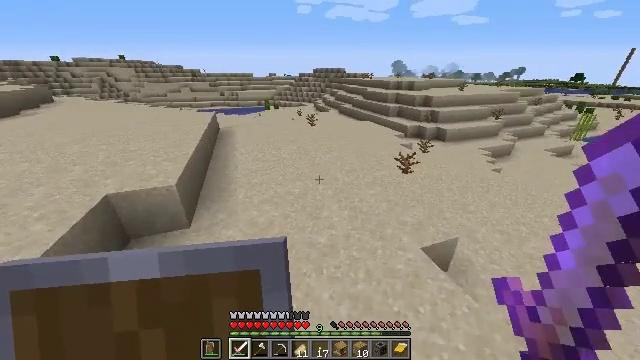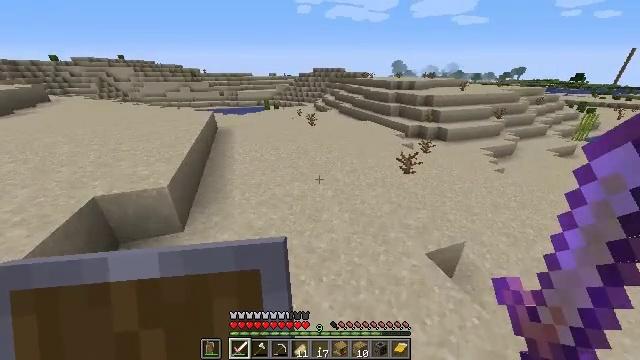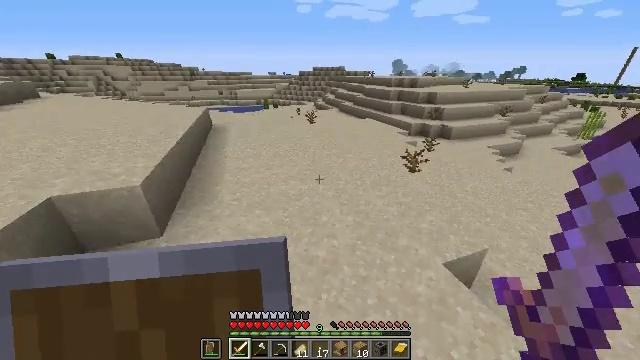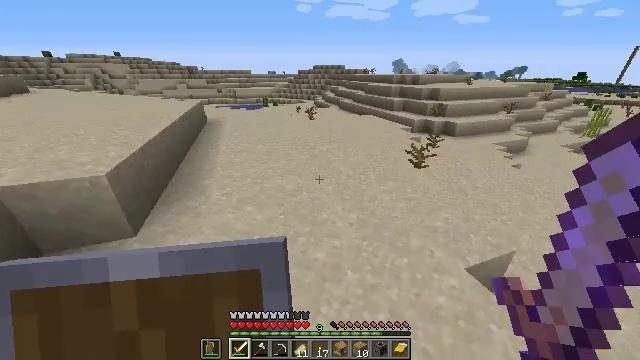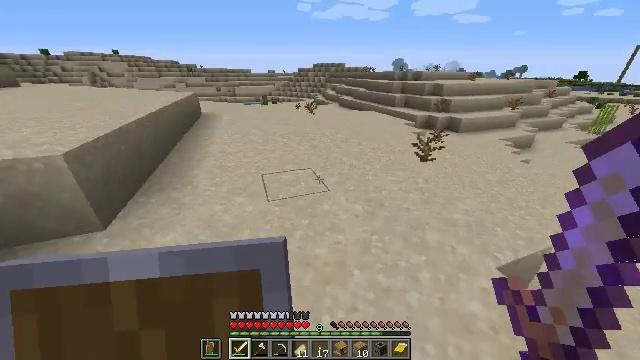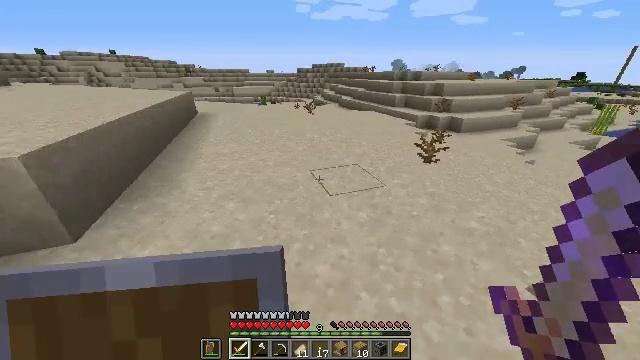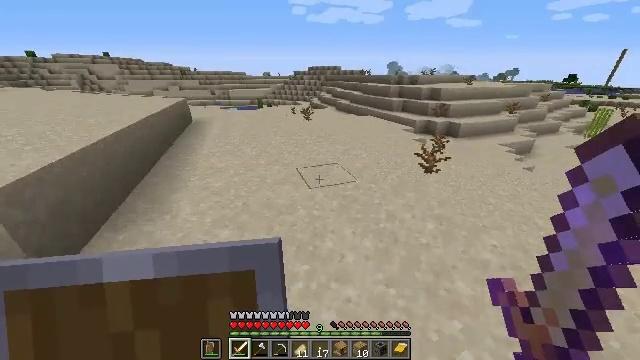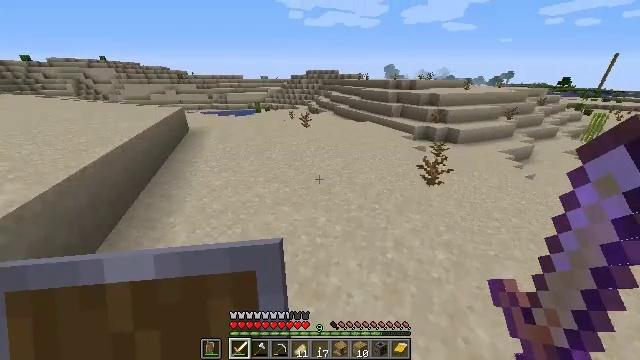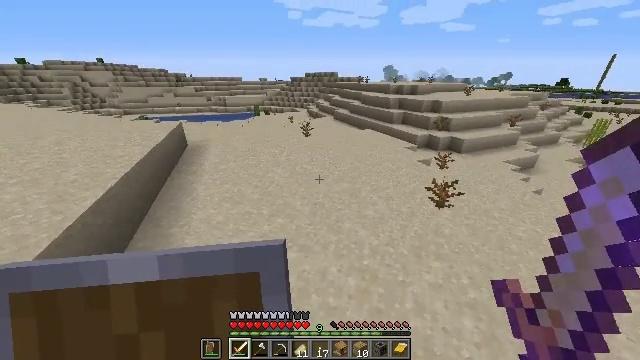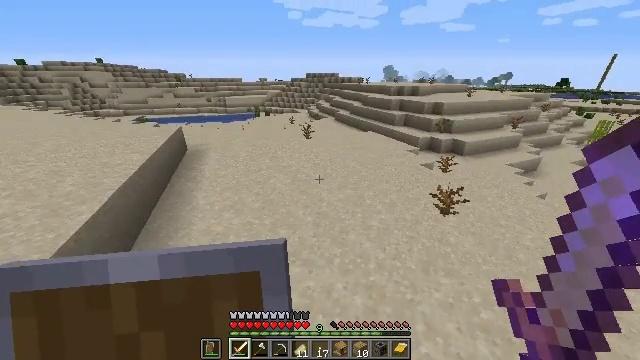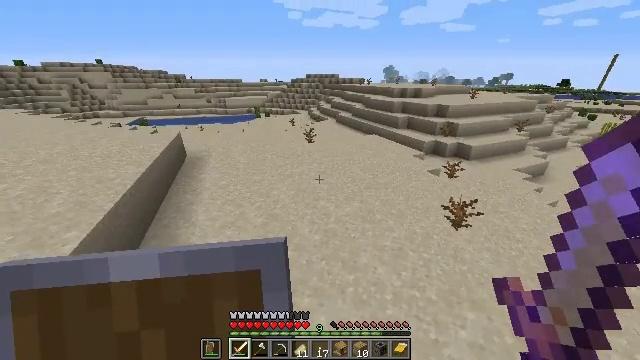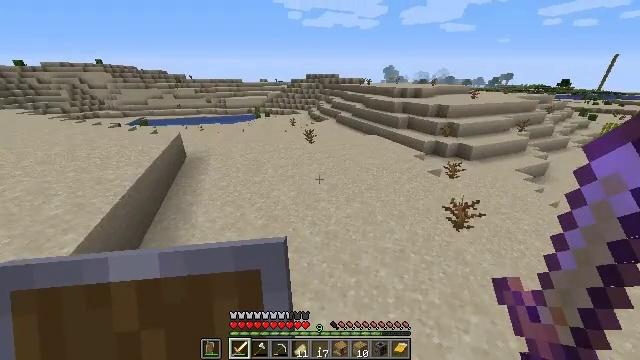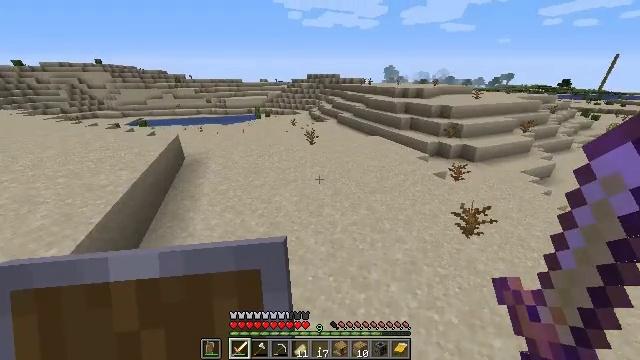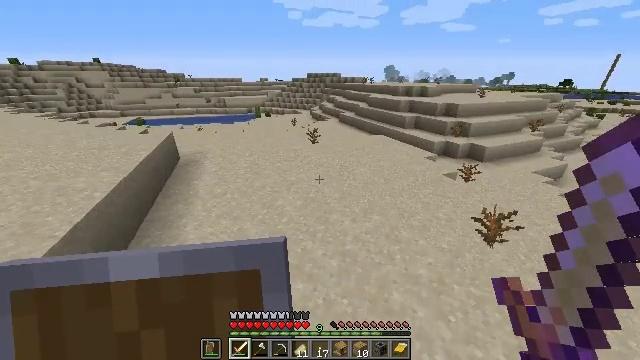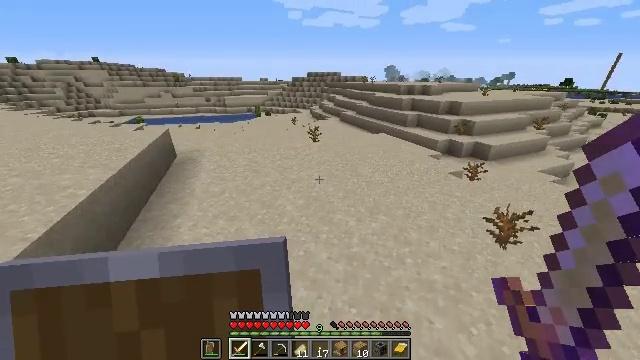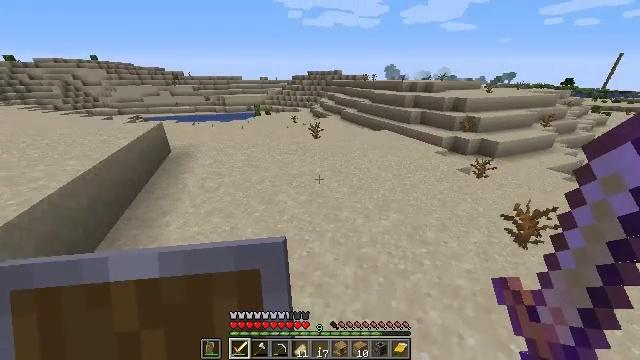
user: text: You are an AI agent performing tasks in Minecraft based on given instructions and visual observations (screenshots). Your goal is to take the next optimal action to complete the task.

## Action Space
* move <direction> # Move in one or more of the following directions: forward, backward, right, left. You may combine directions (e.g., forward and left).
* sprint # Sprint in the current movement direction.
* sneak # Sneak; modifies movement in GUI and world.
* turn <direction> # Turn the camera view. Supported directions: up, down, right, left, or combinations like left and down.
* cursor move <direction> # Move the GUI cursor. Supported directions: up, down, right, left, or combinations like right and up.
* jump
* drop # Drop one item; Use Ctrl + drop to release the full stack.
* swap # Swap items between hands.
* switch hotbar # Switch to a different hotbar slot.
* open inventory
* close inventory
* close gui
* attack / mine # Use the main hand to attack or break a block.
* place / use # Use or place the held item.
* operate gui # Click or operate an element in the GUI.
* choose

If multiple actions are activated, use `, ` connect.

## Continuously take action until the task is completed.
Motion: motion action
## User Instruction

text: Harvest sugar cane from the plant.
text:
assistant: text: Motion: move forward, jump
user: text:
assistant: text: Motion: move forward, jump
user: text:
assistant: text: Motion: move forward, jump
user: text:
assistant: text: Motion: move forward and move left, jump
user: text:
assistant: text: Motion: move forward and move left, jump
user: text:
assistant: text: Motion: move forward and move left, jump
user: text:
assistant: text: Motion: move forward and move left, jump
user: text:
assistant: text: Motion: move forward and move left, jump
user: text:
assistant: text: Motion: move forward and move left, jump
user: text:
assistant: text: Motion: move forward and move left, jump
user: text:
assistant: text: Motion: move forward, jump
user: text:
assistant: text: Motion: move forward, jump
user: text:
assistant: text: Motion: move forward, jump
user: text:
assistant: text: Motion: move forward, jump
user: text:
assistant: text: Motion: move forward, jump
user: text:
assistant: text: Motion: move forward, jump
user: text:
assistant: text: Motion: move forward, jump
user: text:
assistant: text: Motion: move forward, jump
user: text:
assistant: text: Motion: move forward, turn right, jump
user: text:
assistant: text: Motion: move forward, turn right, jump
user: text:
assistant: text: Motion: move forward, jump
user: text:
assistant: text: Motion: move forward, jump
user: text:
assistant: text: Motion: move forward, jump
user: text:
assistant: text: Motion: move forward, jump
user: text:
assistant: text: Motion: move forward, jump
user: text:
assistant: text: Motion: move forward, jump
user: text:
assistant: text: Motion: move forward, jump
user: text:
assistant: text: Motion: move forward, turn right, jump
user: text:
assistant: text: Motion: move forward, turn right and up, jump
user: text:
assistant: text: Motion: move forward, turn right, jump